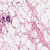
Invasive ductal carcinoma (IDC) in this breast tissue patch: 0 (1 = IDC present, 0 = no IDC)